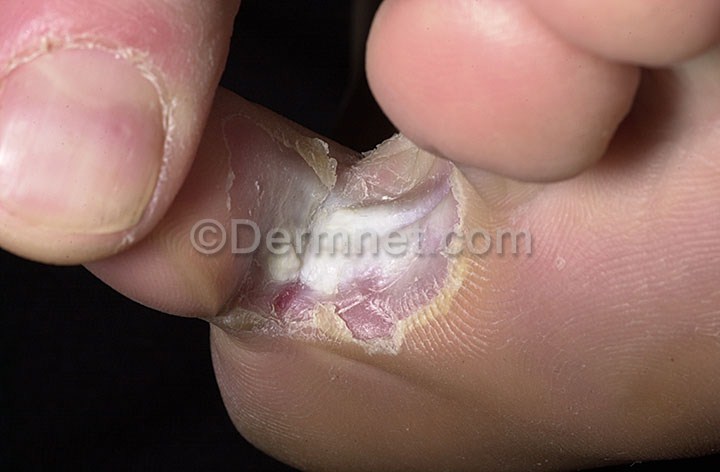
Disease: Tinea Ringworm Candidiasis and other Fungal Infections